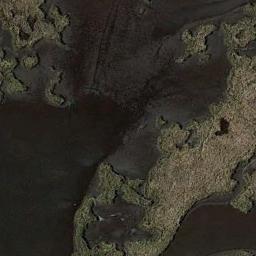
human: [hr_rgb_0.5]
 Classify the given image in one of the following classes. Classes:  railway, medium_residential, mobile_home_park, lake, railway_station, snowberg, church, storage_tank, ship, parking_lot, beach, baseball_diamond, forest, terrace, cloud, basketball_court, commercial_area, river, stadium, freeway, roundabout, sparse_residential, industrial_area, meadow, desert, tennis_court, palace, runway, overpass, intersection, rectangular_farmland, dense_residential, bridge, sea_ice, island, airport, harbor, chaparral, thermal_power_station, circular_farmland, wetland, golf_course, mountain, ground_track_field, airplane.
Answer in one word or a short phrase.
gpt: wetland